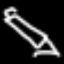
Label: pencil